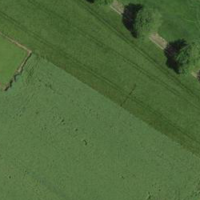
EUNIS habitat code: 52
Species observed at this site:
Motacilla alba